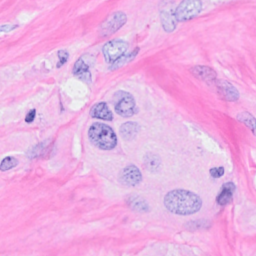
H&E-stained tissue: Breast